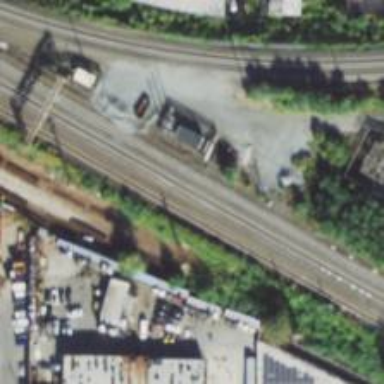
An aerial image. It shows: Electrified rail for trains.